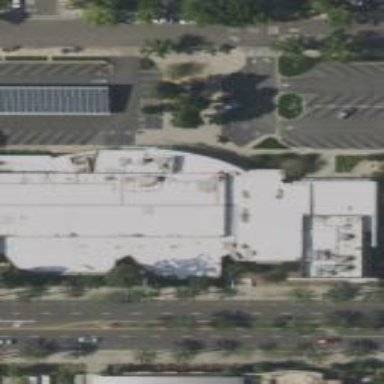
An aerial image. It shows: Library building.